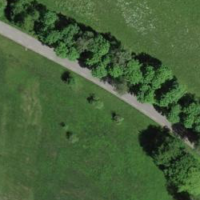
EUNIS habitat code: 25
Species observed at this site:
Tettigonia viridissima